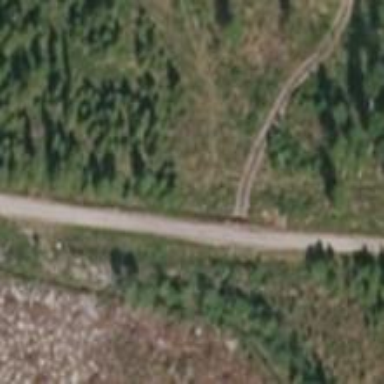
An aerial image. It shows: Unclassified road.